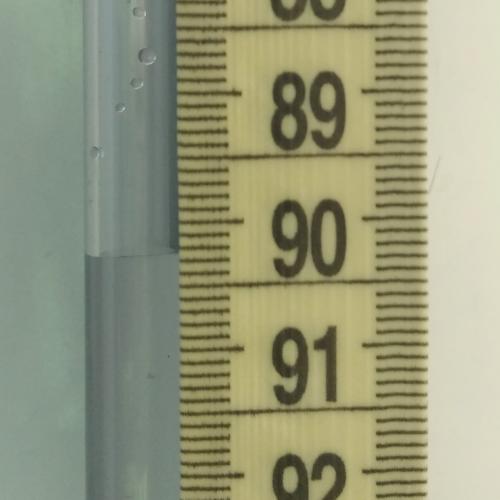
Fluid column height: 90.2 cm